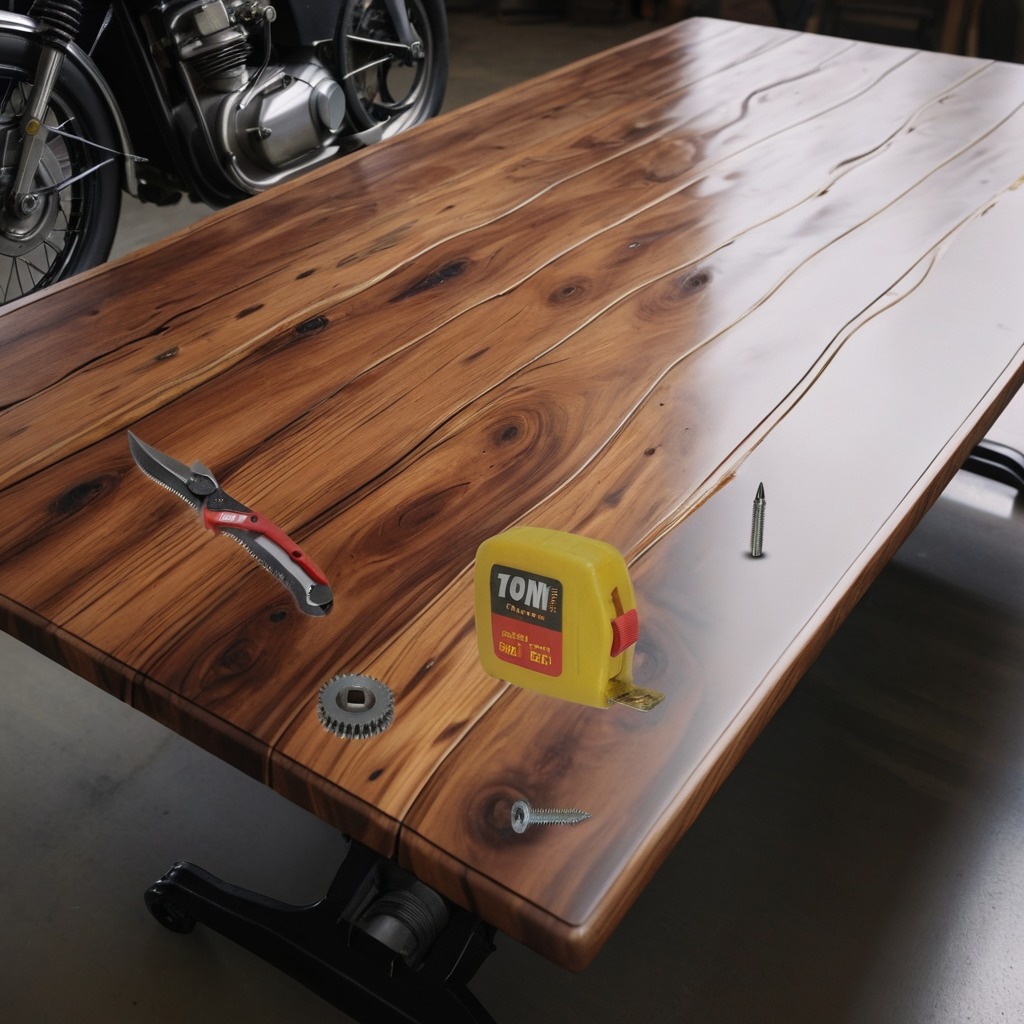
A steel gear with teeth, a utility knife, a measuring tape, a metal machine screw, and an iron nail are lying on an oil-spilled wooden table in a vintage motorcycle garage.